Question: I have applied below transform to UIView's layer like this:
'''
CATransform3D rotationAndPerspectiveTransform = CATransform3DIdentity;
rotationAndPerspectiveTransform.m34 = 1.0 / -850;
rotationAndPerspectiveTransform = CATransform3DRotate(rotationAndPerspectiveTransform, M_PI_4*1.1,0.0f, 1.2f, 0.0f);
self.centerView.layer.transform = rotationAndPerspectiveTransform;
'''
But not so much success i just wanted to apply transform like shown below image
Any help would so much appreciated. Thanks for reading my Question
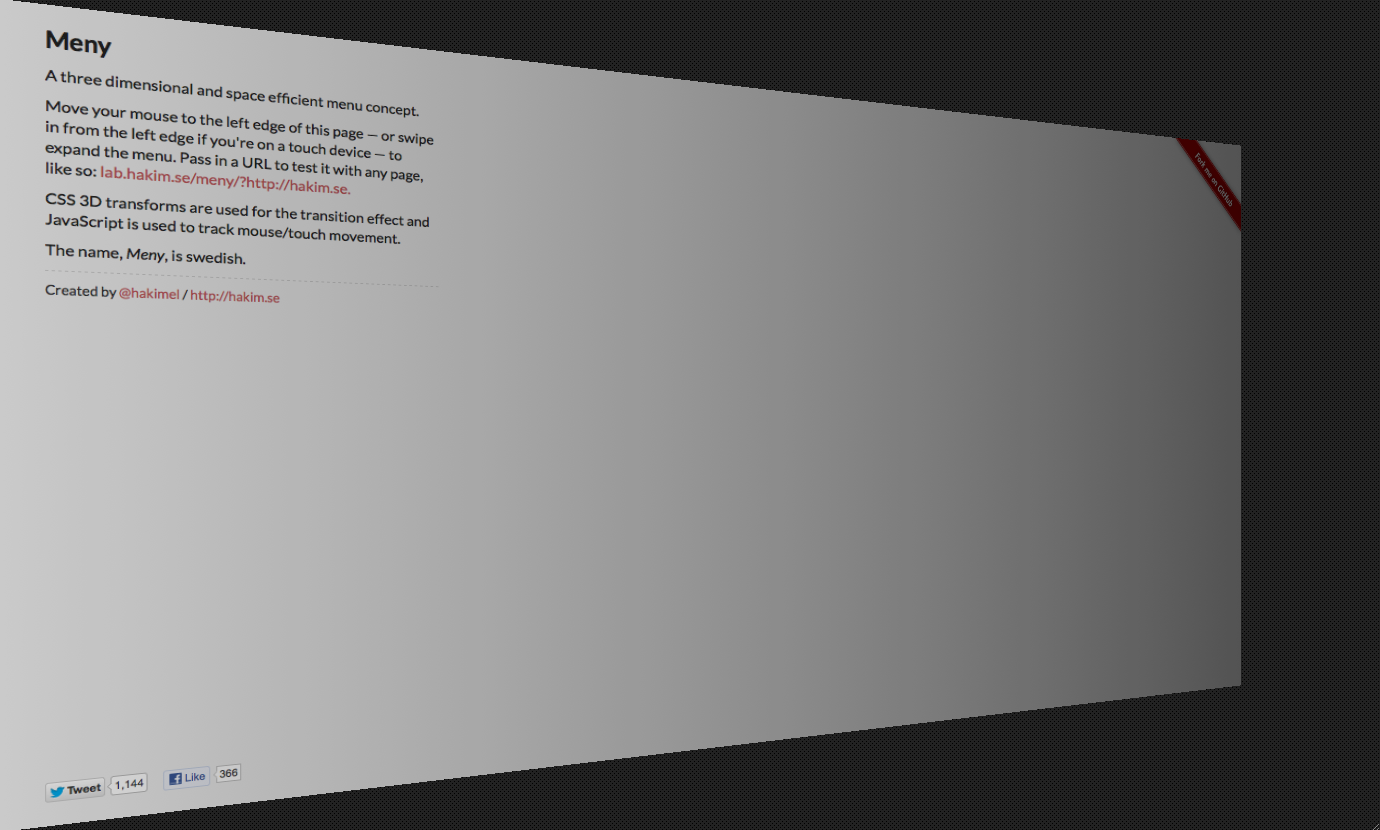
Answer: Maybe this could be helpful
'''
CATransform3D t1 = CATransform3DIdentity;
t1.m34 = 1.0/-850;
t1 = CATransform3DScale(t1, 0.95, 0.95, 1);
t1 = CATransform3DRotate(t1, 15.0f*M_PI_4/180.0f, 0, 1.2, 0);
CABasicAnimation *animation = [CABasicAnimation animationWithKeyPath:@"transform"];
animation.toValue = [NSValue valueWithCATransform3D:t1];
animation.duration = 1;
animation.fillMode = kCAFillModeForwards;
animation.removedOnCompletion = NO;
'''